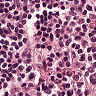
Metastatic tissue present: no